Interaction volume radius: 10 \u00c5
Interaction volume height: 30 \u00c5
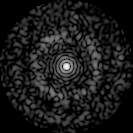
Disorder parameter: 0.8308